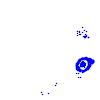
Particle: electron